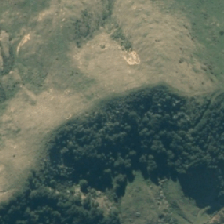
Land cover: manuka_kanuka